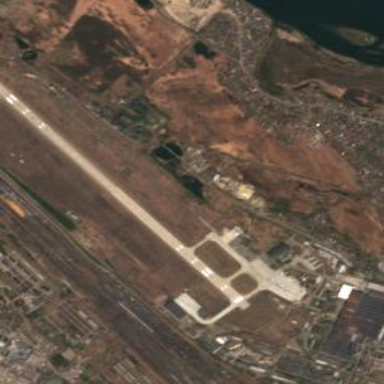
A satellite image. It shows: Concrete runway at the airport.